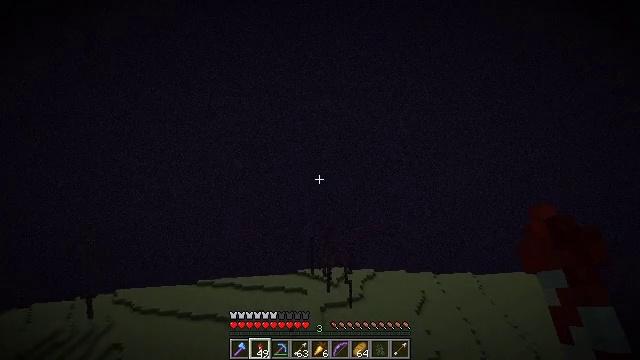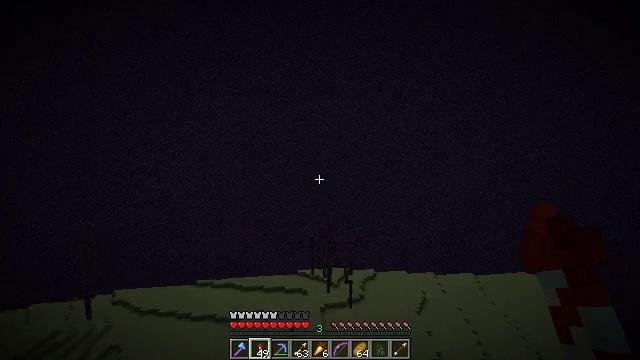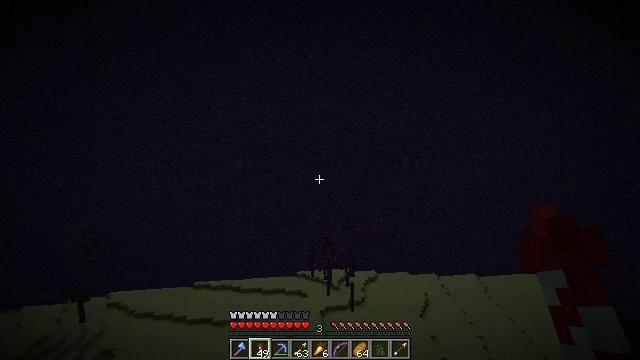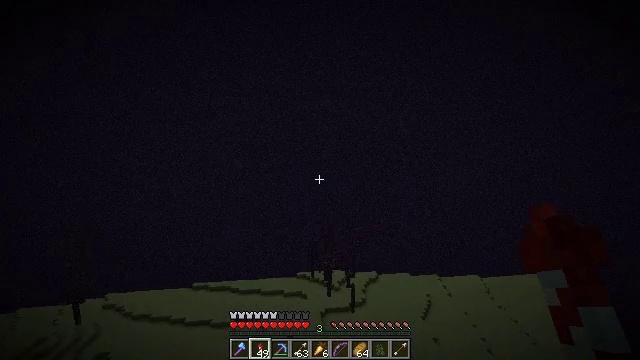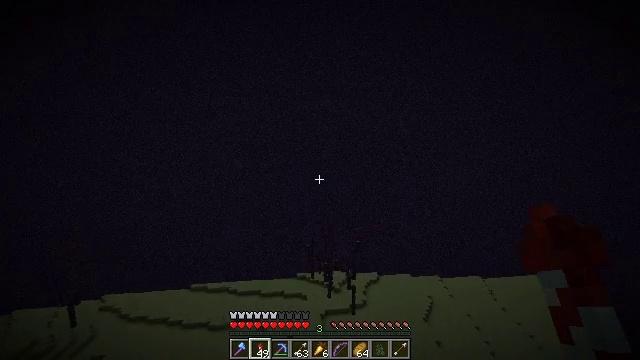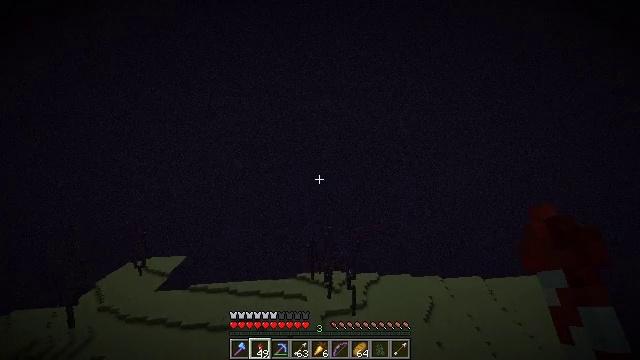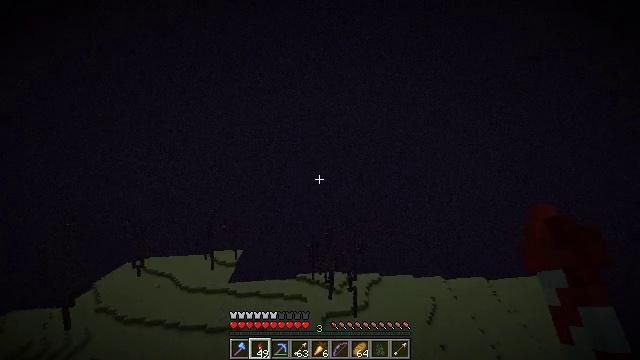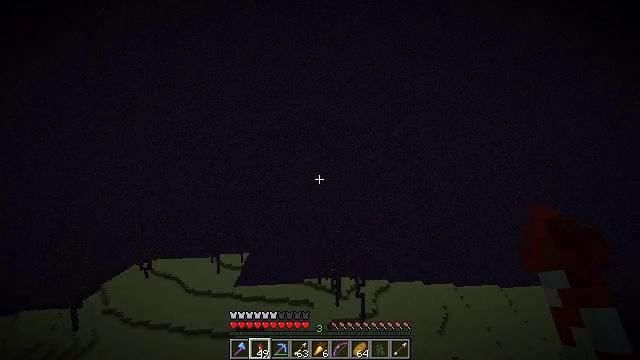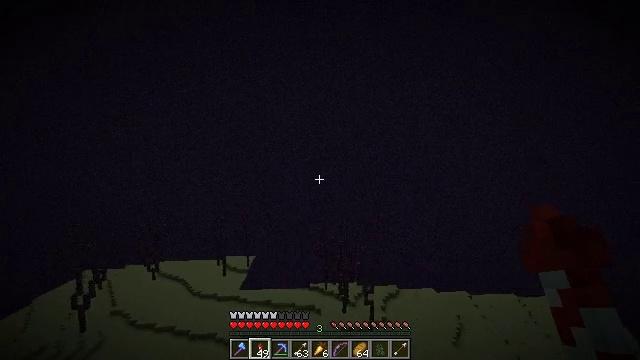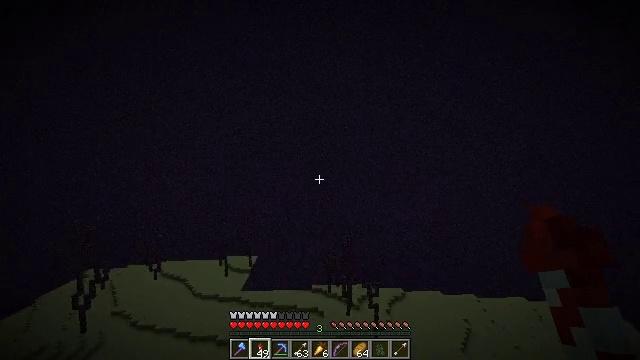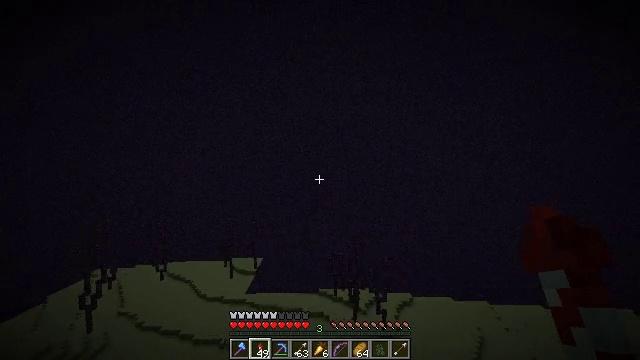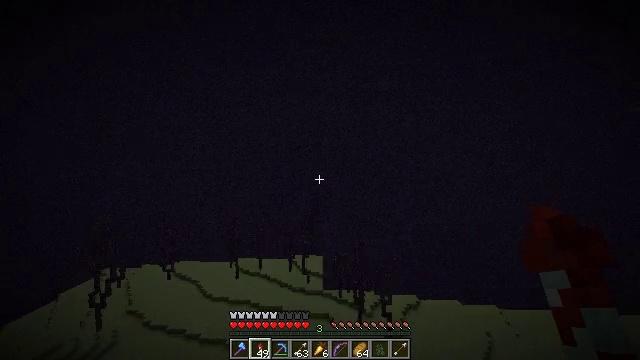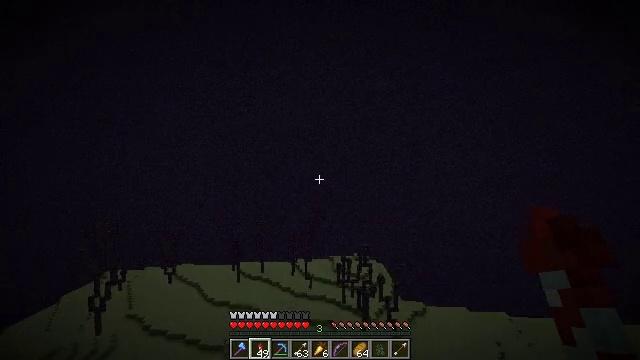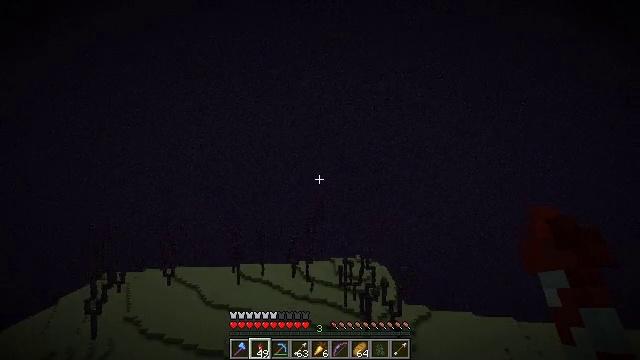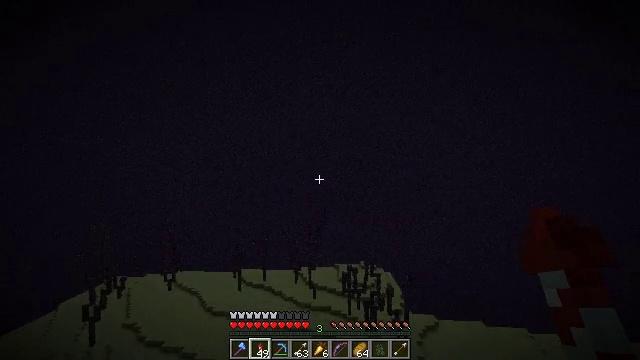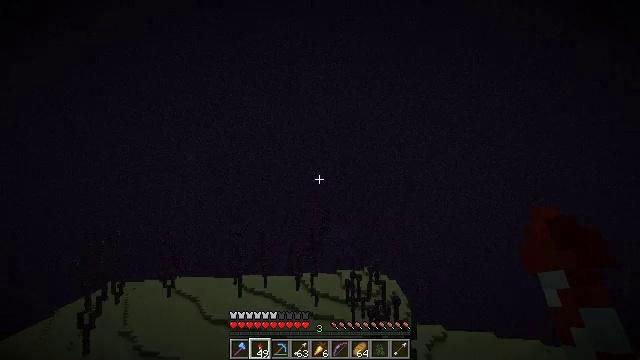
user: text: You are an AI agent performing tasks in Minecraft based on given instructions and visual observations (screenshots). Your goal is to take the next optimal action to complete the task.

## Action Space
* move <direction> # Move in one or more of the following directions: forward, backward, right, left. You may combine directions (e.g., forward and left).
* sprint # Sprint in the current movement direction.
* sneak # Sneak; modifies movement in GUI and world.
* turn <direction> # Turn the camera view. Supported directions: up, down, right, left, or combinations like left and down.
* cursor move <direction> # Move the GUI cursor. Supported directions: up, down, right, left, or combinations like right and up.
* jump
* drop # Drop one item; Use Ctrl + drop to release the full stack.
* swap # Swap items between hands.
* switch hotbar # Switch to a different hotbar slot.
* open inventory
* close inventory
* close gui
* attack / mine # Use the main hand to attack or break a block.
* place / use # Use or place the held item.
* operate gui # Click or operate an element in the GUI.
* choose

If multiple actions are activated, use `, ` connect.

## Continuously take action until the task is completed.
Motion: motion action
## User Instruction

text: Drop a firework rocket.
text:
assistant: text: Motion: move forward, sprint, jump
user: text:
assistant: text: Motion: move forward, sprint, jump
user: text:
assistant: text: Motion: move forward, sprint, jump
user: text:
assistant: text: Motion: move forward, sprint, jump
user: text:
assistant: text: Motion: move forward, sprint, jump
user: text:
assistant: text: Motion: move forward, sprint, jump
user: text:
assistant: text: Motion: move forward, sprint, turn left, jump
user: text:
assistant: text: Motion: move forward, sprint, turn left, jump
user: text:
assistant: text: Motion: move forward, sprint, jump
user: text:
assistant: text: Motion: move forward, sprint, turn left, jump
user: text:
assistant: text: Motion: move forward, sprint, turn left, jump
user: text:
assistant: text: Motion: move forward, sprint, jump
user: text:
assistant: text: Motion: move forward, sprint, jump
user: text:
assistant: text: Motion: move forward, sprint, turn up, jump
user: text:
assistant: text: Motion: move forward, sprint, turn up, jump
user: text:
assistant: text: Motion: move forward, sprint, jump
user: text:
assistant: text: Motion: move forward, sprint, jump
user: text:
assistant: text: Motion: move forward, sprint, jump
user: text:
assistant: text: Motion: move forward, sprint, jump
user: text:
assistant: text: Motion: move forward, sprint, jump
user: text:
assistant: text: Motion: move forward, sprint, jump
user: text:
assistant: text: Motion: move forward, sprint, jump
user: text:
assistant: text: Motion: move forward, sprint, jump
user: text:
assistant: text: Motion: move forward, sprint, jump
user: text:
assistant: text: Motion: move forward, sprint, jump
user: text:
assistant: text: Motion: move forward, sprint, turn right, jump
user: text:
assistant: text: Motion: move forward, sprint, turn right, jump
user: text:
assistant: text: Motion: move forward, sprint, jump
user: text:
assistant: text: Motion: move forward, sprint, jump
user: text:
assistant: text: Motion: move forward, sprint, jump